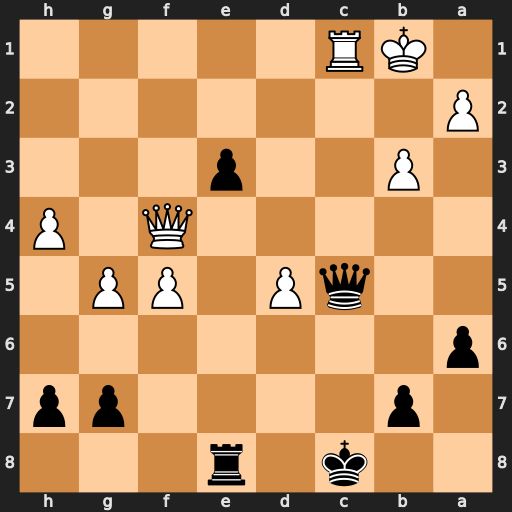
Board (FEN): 2k1r3/1p4pp/p7/2qP1PP1/5Q1P/1P2p3/P7/1KR5
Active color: b
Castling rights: -
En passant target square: -
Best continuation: Qxc1+ Kxc1 e2